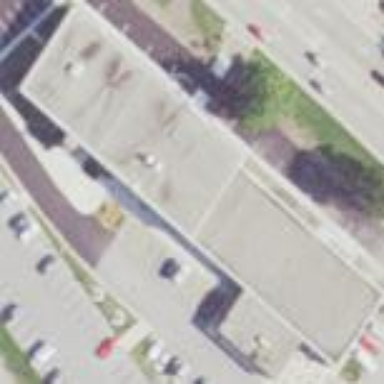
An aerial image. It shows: Commercial building.